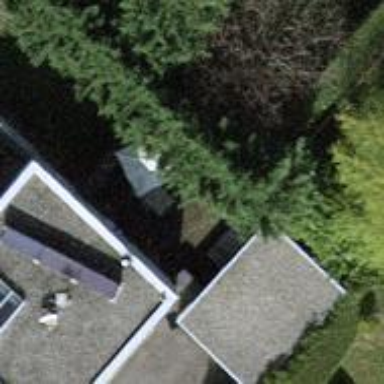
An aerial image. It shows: Garage.